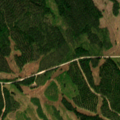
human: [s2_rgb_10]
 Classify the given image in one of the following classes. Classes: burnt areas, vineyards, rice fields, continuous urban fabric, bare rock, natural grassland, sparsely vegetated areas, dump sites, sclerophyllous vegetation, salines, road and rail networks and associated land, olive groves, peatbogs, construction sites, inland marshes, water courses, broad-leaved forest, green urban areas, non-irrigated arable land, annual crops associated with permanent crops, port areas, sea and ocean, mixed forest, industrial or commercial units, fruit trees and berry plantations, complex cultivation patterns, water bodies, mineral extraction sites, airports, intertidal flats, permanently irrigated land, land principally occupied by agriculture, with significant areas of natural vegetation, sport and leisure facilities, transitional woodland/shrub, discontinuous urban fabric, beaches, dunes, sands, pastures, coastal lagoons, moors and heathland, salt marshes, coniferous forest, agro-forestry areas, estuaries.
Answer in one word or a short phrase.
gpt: coniferous forest, transitional woodland/shrub